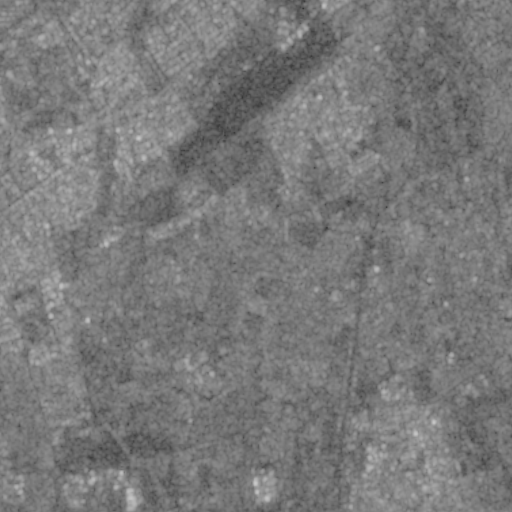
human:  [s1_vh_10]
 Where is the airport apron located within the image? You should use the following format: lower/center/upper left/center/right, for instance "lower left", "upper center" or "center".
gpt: The airport apron is located in the upper center of the image.
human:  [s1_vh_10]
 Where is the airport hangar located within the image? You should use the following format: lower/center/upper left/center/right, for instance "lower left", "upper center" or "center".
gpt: The airport hangar is located in the upper center of the image.
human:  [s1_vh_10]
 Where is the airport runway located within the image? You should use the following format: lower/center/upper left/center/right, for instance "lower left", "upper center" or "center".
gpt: The airport runway is located in the upper center of the image.
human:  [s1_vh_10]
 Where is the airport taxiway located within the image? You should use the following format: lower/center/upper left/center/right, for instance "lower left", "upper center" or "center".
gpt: The airport taxiway is located in the upper center of the image.
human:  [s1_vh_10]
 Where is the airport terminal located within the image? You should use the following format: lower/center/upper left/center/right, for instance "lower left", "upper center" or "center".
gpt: The airport terminal is located in the upper center of the image.
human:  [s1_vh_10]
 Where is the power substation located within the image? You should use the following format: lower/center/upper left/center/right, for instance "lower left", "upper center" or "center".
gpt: The power substation is located in the upper left of the image.
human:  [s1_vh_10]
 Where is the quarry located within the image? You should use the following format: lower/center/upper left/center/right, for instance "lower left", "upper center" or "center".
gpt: The quarry is located in the lower left of the image.
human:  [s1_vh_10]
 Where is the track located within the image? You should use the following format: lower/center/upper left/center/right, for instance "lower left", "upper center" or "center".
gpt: The track is located in the lower left of the image.
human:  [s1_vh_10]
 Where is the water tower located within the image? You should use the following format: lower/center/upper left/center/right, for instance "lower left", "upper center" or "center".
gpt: The water tower is located in the lower center of the image.
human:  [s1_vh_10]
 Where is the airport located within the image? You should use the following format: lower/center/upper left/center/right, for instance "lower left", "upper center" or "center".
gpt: There is no airport in the image.

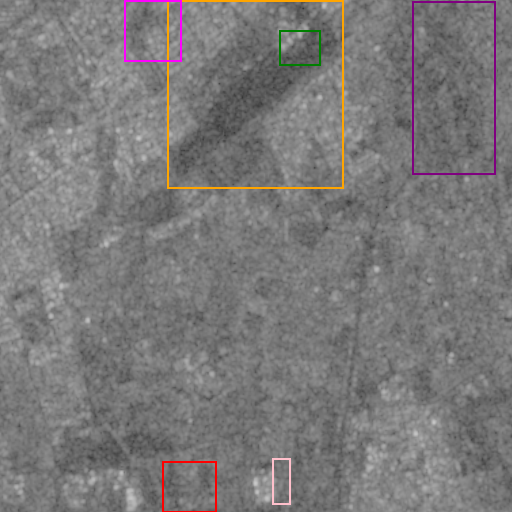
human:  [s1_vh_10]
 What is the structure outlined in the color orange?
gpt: The structure outlined in orange is an airport.
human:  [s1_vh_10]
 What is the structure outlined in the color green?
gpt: The structure outlined in green is an airport apron.
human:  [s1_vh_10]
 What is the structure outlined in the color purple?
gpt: The structure outlined in purple is a crop field.
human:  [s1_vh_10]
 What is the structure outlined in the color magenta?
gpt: The structure outlined in magenta is a park.
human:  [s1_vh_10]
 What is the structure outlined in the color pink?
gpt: The structure outlined in pink is a parking lot.
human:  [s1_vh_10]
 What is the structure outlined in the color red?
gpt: The structure outlined in red is a quarry.
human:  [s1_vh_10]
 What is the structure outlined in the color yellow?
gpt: There is no yellow outline.